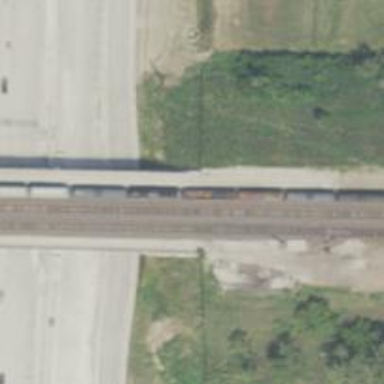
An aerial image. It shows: Railway yard with bridge over the rail.